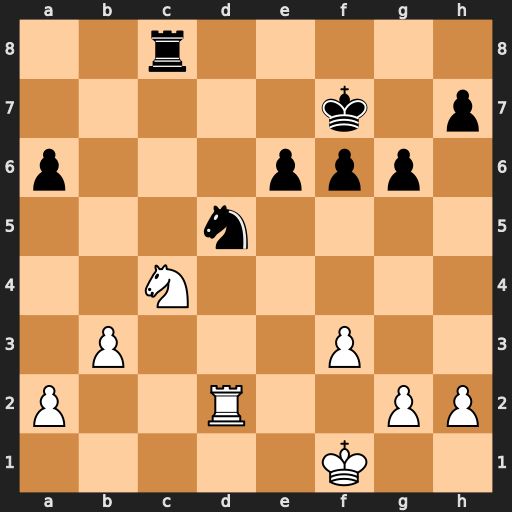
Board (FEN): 2r5/5k1p/p3ppp1/3n4/2N5/1P3P2/P2R2PP/5K2
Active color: w
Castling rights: -
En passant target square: -
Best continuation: Nd6+ Kf8 Nxc8